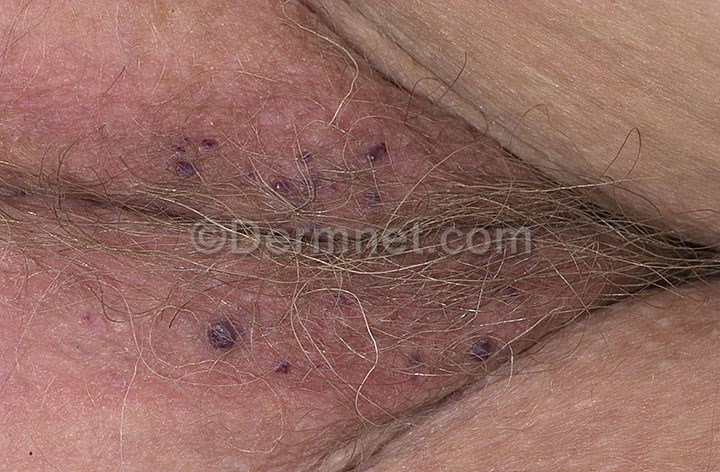
Disease: Vascular Tumors